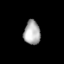
Tissue: lung
Cell type: Epithelial cells
Senescence score: 0.5555
Nuclear area (px): 390
Mean DAPI intensity: 171.244